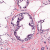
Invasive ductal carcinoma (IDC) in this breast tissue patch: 1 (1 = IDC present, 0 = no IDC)